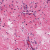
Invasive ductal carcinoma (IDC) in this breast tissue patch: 0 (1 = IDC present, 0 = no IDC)